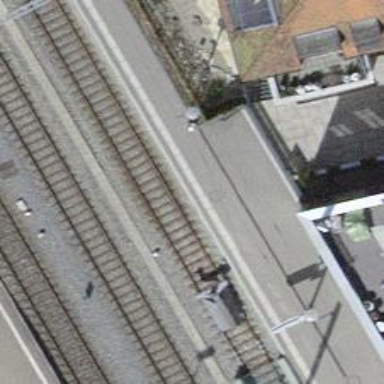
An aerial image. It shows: Public transport stop position along the railway.